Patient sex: M
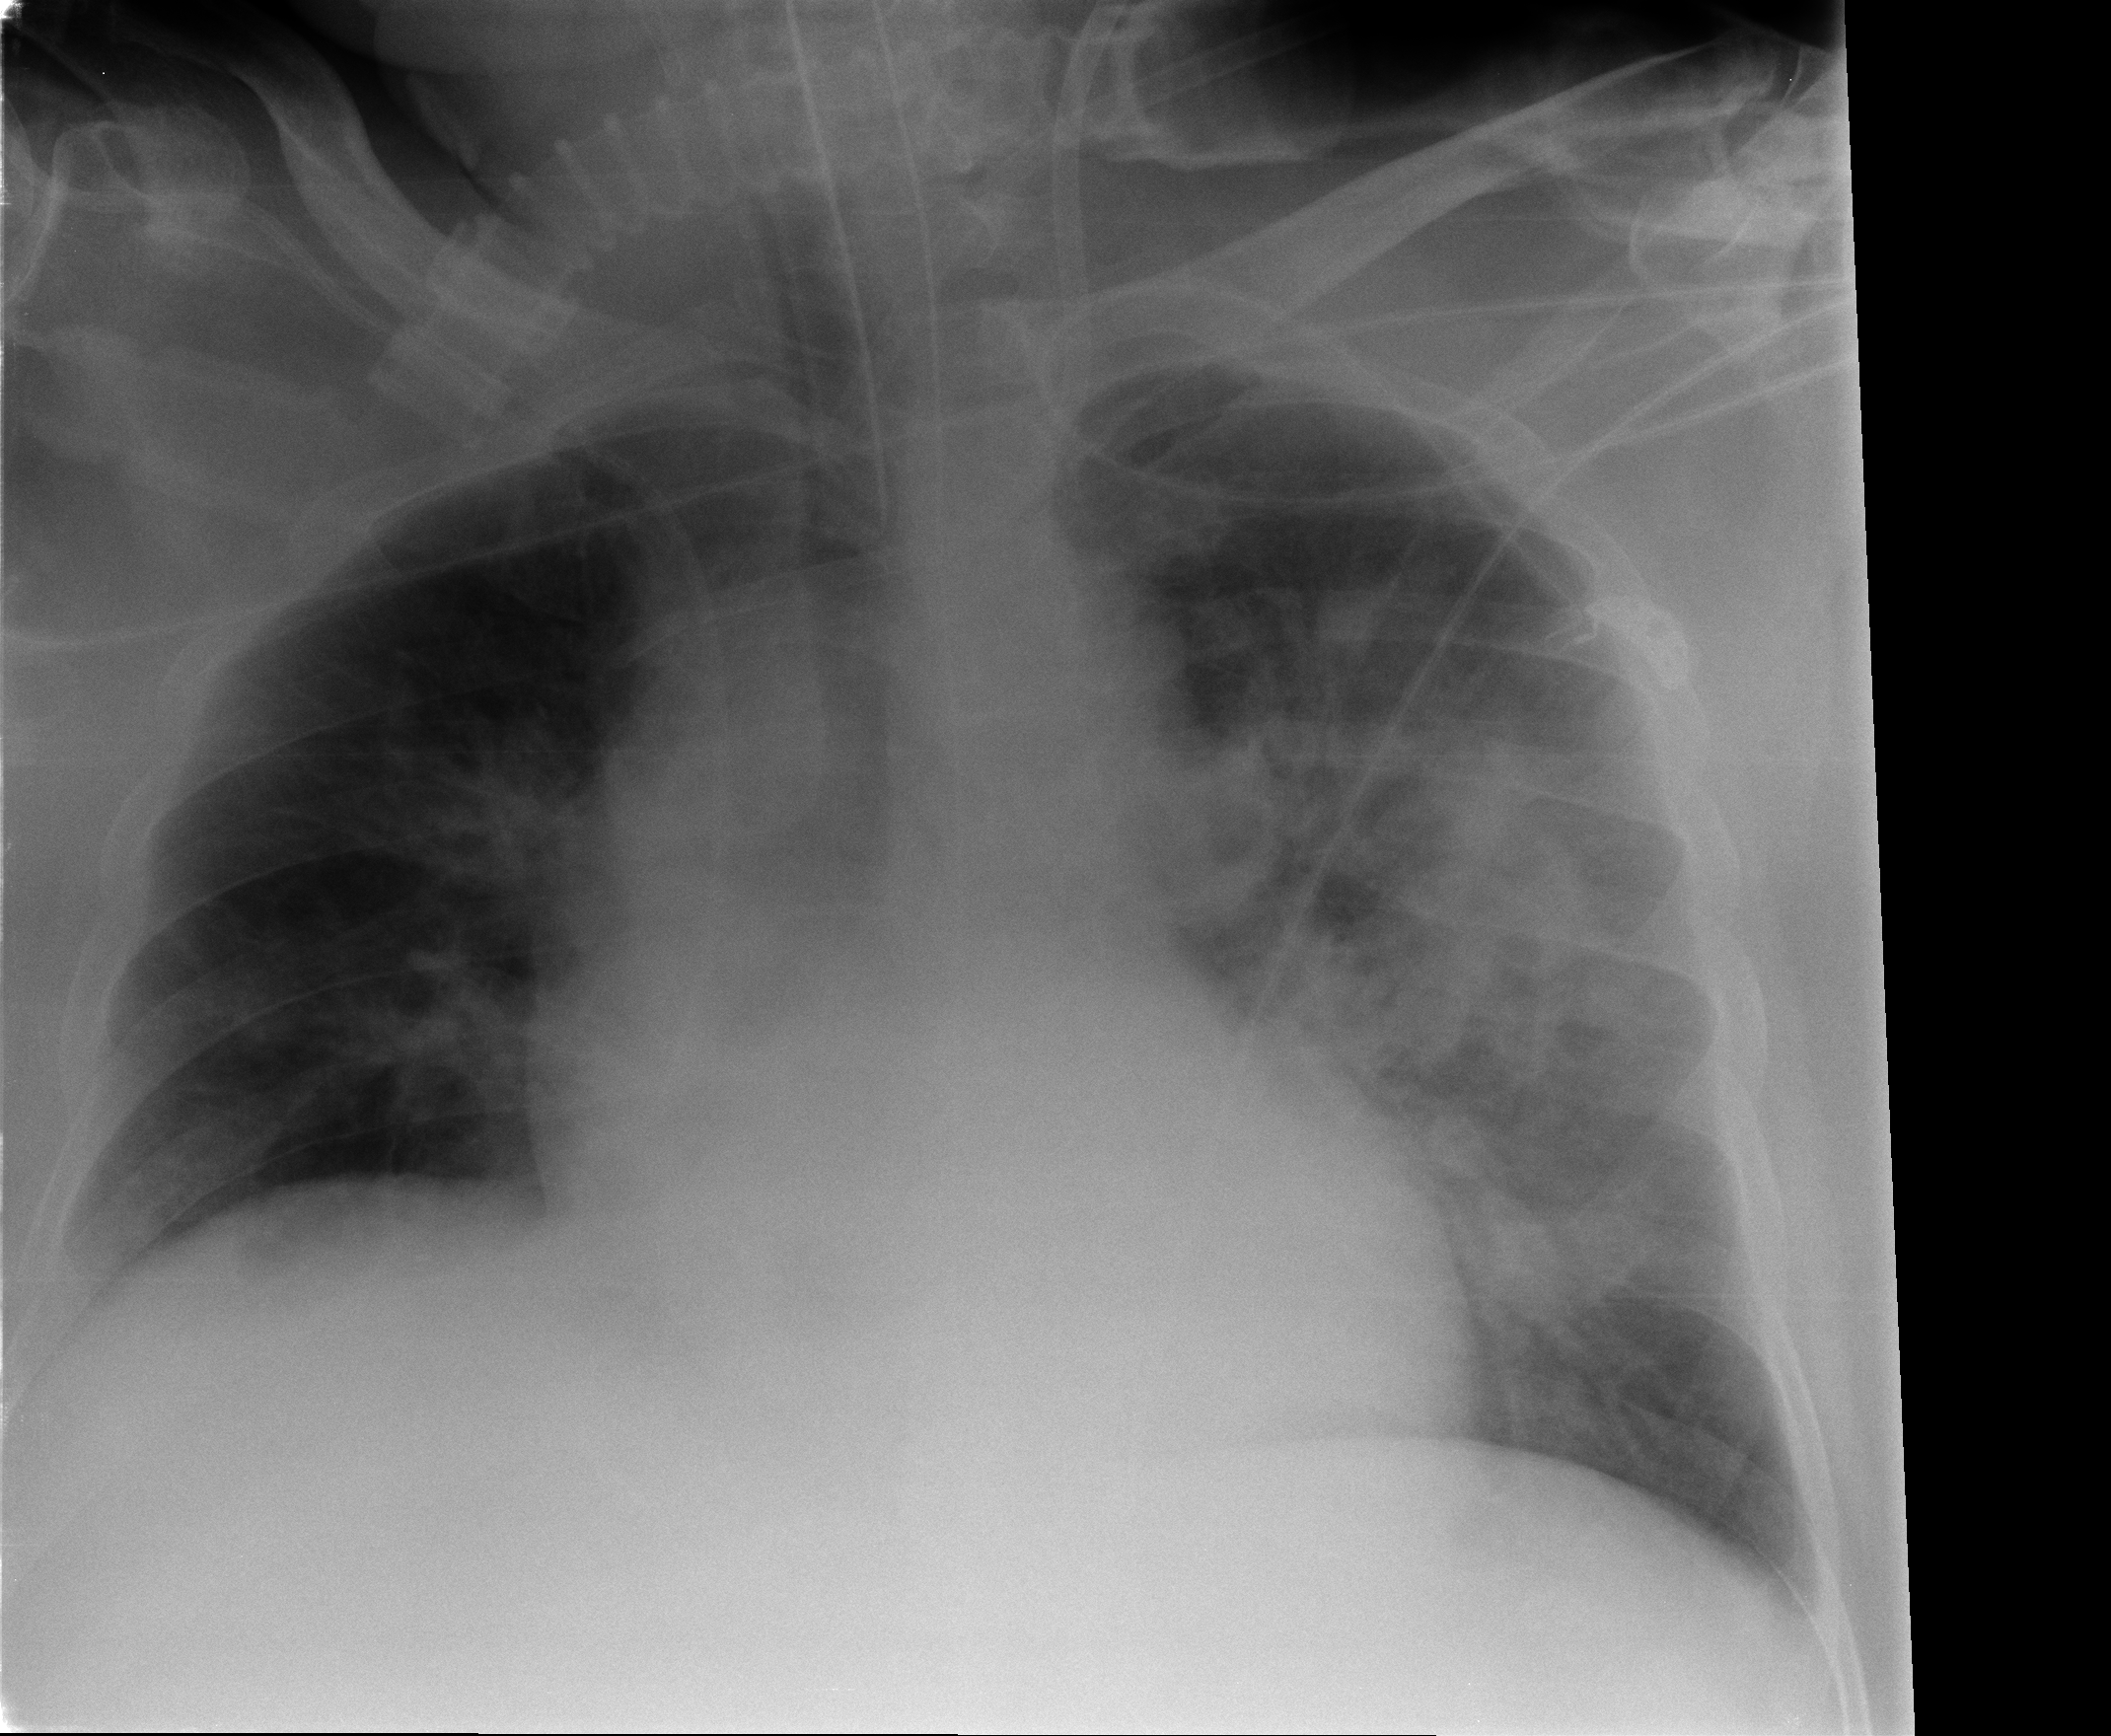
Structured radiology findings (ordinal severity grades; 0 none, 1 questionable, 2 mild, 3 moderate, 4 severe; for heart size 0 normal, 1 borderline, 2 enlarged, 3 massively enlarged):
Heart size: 0
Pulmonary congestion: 0
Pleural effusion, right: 0
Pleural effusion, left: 0
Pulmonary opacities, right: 2
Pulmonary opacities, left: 3
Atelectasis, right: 0
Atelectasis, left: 2